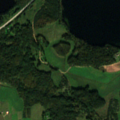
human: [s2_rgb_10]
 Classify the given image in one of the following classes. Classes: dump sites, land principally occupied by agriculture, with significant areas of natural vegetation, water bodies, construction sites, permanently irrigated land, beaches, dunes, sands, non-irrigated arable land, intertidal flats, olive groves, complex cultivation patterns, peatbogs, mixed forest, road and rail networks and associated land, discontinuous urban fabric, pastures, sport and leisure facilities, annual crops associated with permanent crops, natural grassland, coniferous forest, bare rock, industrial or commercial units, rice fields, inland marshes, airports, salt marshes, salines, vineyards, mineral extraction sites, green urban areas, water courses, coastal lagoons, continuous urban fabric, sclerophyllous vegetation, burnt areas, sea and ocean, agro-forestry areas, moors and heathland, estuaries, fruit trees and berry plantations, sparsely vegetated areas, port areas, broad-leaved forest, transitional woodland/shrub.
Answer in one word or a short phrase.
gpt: pastures, complex cultivation patterns, land principally occupied by agriculture, with significant areas of natural vegetation, mixed forest, water bodies